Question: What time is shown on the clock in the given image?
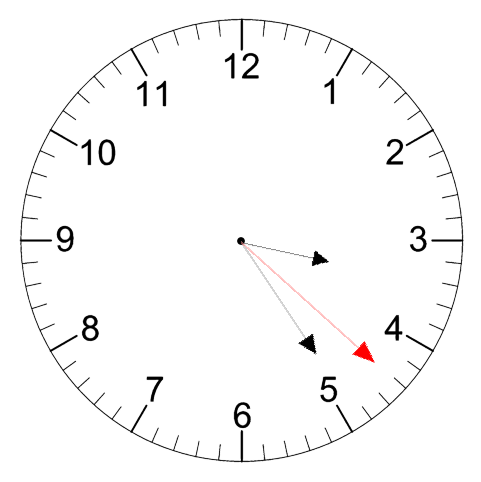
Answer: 03:24:22